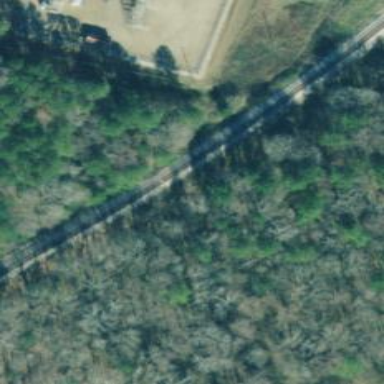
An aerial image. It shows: Railway track.